Question: According to the documentation 'dismissViewControllerAnimated:completion:' will allow you to dismiss an of view controllers by merely dismissing the controller on the bottom of the stack. When I try this, only the top controller is being dismissed.
For example, consider the figure below where controller A and B have both been presented modally. If I dismiss A then both A and B be dismissed, but B is being dismissed!

Below is the action that is trigged when the user click on B's button. The root view controller dismisses A (its presented controller), but only B is dismissed!!
'''
- (IBAction)dissmissAandB:(id)sender {
AppDelegate *appDelegate = [[UIApplication sharedApplication] delegate];
ViewController *rootViewController =
(ViewController *) appDelegate.window.rootViewController;
[rootViewController.controllerA dismissViewControllerAnimated:YES completion:^{}];Below
}
'''
The root view controller's 'controllerA' property is set when the first segue is prepared (i.e., when A is presented). Any ideas why this is not working as advertised?
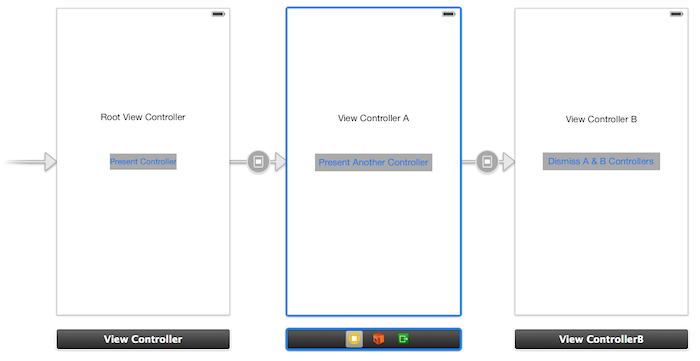
Answer: Actually, I discovered the correct call is
'''
[rootViewController dismissViewControllerAnimated:YES completion:^{}];
'''
instead of
'''
[rootViewController.controllerA dismissViewControllerAnimated:YES completion:^{}];
'''
The receiver of the method is the controller that presented the bottom controller the bottom controller itself.